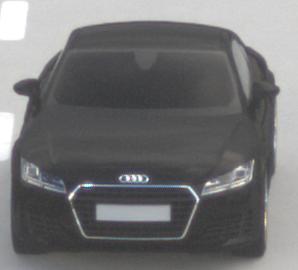
Make: Audi
Model: TT Coupé 1.8 TFSI
Detailed model: TT (8S) Coupé
Model produced from: 2015/08
Model produced until: 2018/06
Doors: 3
Color: black
Road condition: dry road
Daytime: morning or afternoon
Contrast: low contrast